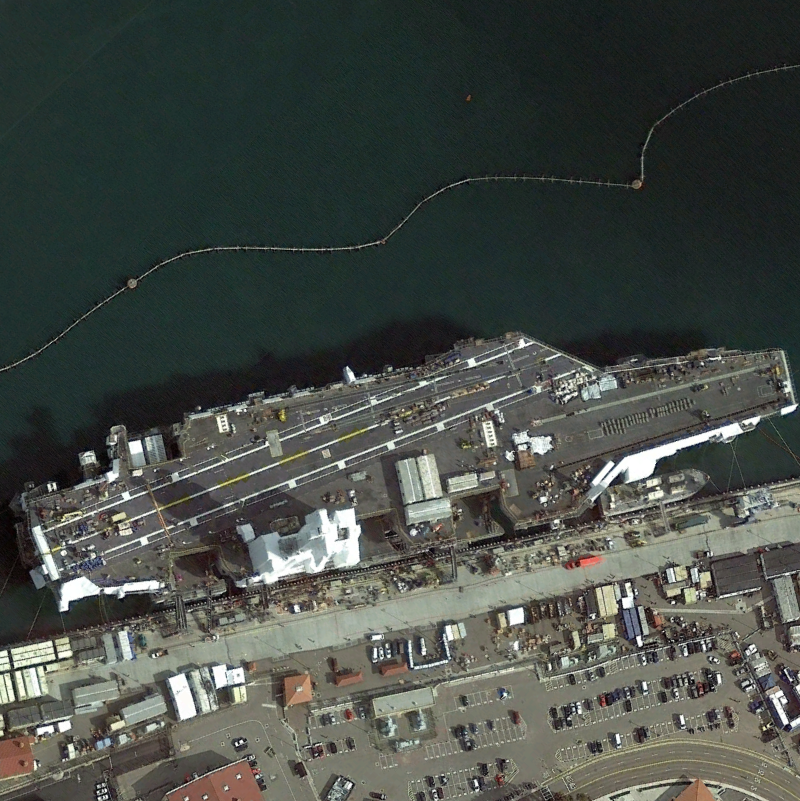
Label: Nimitz-class_aircraft_carrier